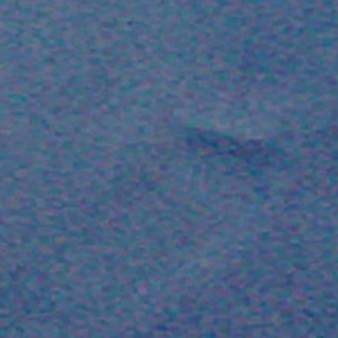
Label: other